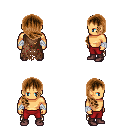
a pixel art fantasy rpg character, male body template, human, tanned skin, brown tattered cape, red pants, brown right-swept hairstyle, white cloth bandages, maroon shoes, four views (front, back, left, right), 2x2 character sprite sheet, small pixel art, hard edges, no anti-aliasing